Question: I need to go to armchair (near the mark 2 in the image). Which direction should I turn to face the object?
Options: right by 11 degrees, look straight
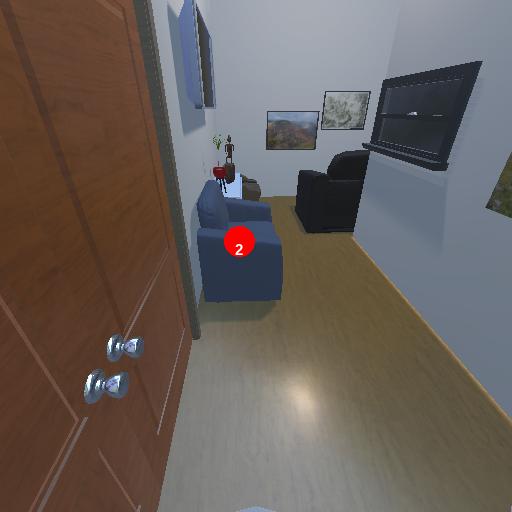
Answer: right by 11 degrees